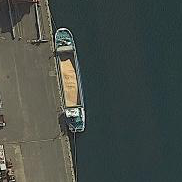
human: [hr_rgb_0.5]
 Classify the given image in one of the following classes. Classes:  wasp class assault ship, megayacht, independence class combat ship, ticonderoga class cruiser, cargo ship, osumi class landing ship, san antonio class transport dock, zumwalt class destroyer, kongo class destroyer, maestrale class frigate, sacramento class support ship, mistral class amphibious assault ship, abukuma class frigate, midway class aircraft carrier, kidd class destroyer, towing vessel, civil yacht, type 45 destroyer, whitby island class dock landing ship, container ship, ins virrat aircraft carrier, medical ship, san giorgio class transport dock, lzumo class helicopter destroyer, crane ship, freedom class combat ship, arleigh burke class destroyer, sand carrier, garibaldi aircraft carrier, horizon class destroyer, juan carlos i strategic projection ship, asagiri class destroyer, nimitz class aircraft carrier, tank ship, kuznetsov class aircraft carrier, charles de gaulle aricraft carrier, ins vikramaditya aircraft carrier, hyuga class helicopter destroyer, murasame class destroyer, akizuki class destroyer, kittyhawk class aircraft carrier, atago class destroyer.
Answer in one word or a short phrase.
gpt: Sand carrier